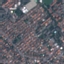
Land use / land cover: Residential